Interaction volume radius: 10 \u00c5
Interaction volume height: 25 \u00c5
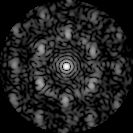
Disorder parameter: 0.6052